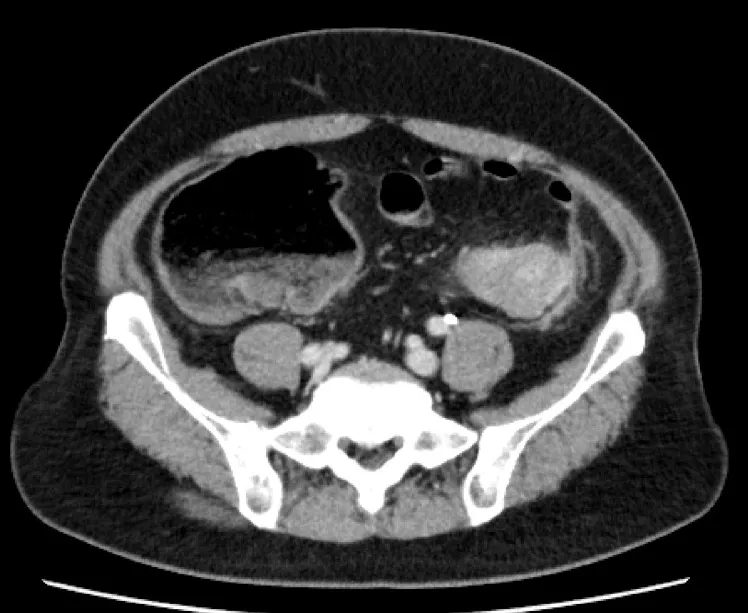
Contrast-enhanced abdominal computed tomography showed a marked thickening and circumferential stenosis in the descending colon.
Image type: radiology (ct)